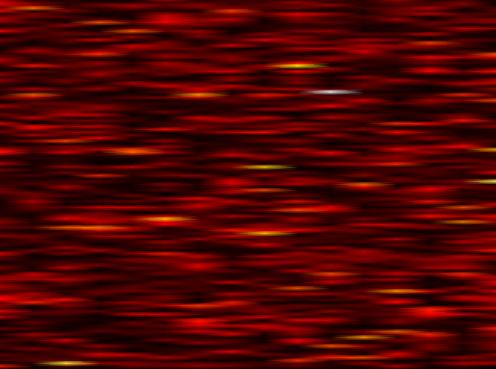
Label: OFDM